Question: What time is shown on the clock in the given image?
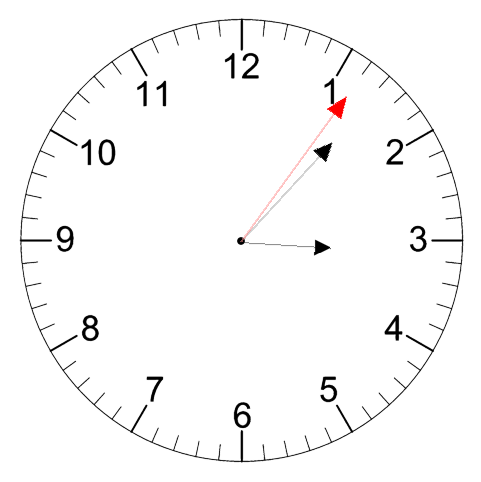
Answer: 03:07:06